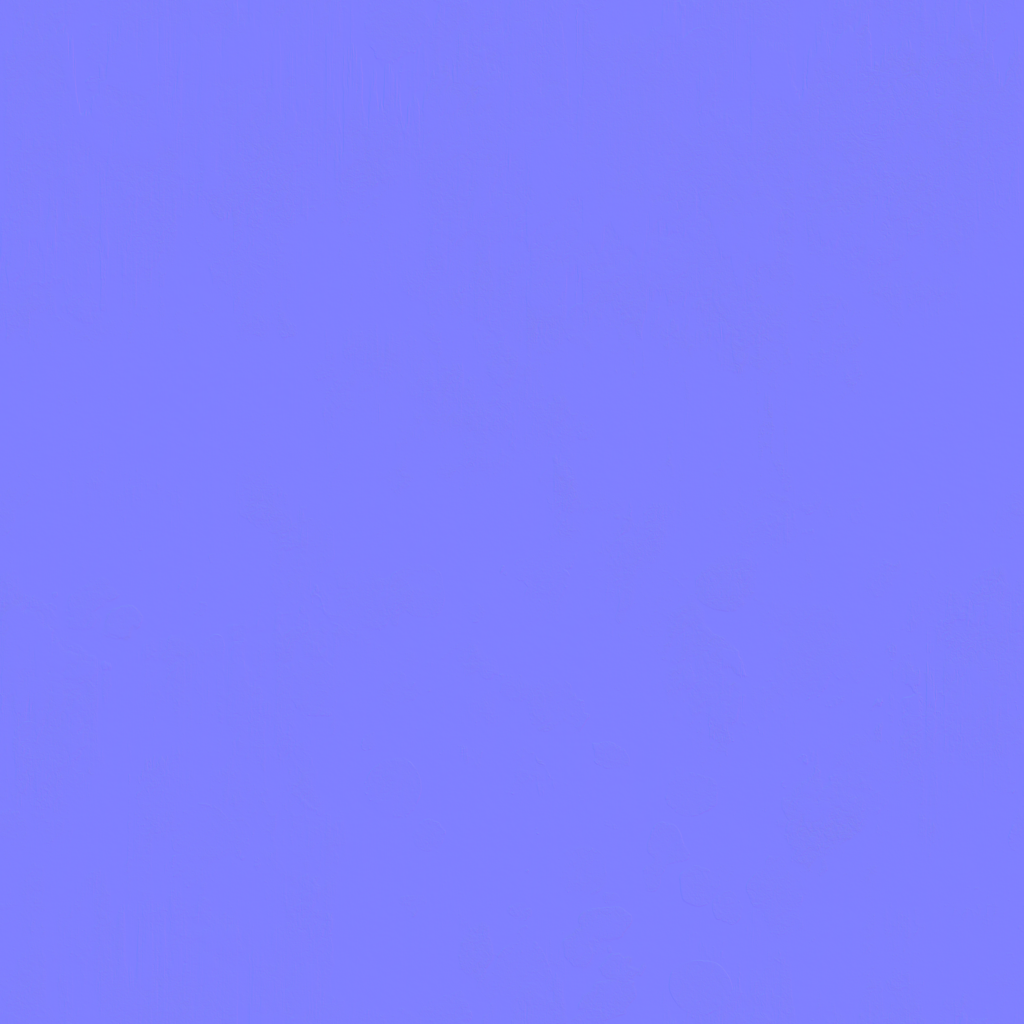
Texture map type: NormalGL